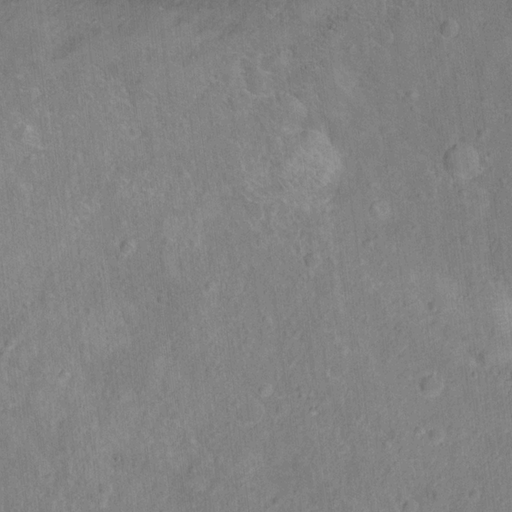
Classes present: Background